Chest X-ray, PA view. Patient: 59 years old, sex F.
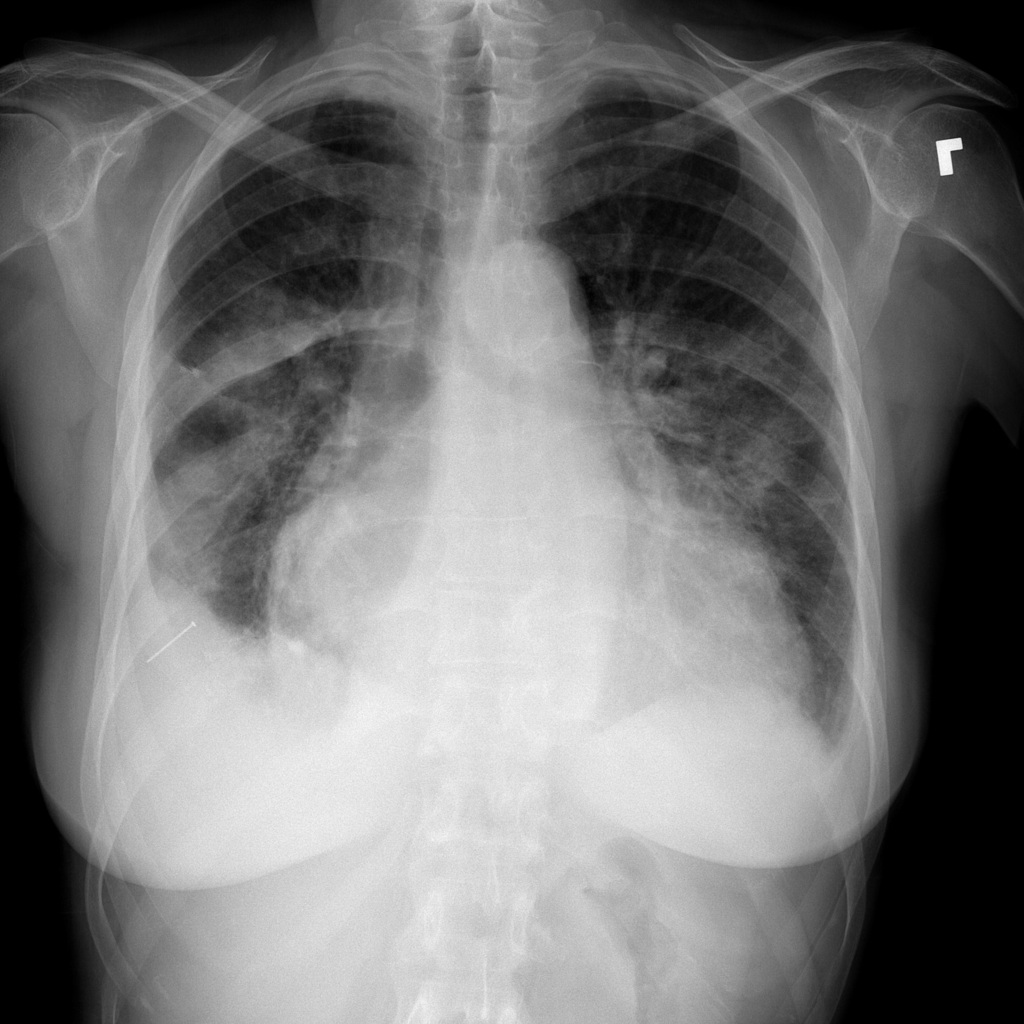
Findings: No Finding